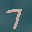
Label: 7